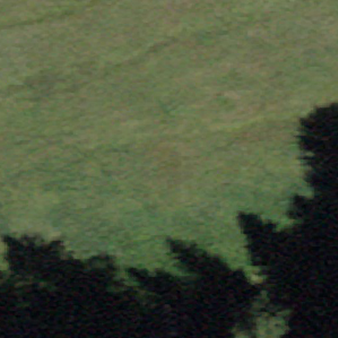
Label: other